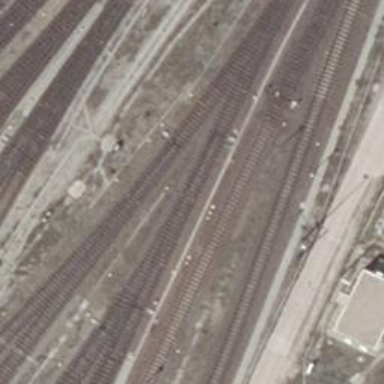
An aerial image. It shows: Rail yard with electrified contact lines for the railway.